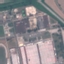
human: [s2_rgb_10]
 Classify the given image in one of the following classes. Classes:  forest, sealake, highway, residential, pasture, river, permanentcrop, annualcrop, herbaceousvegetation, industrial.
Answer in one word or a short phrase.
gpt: Industrial